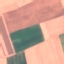
Land use / land cover: AnnualCrop